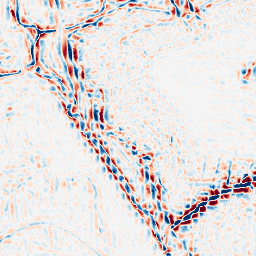
Category: wavelet
Decomposition family: wavelet_dwt
Decomposition parameters: wavelet: sym4
level: 3
Upsampling method: bspline
Upsampling parameters: scale: 4
Upsampling scale: 4